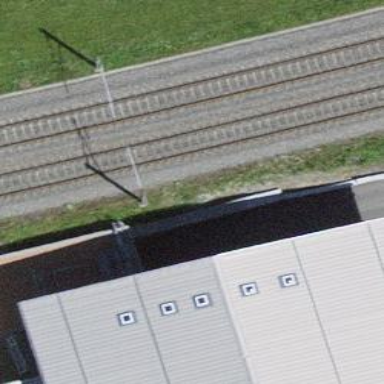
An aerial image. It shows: Single-track railway with electrified contact lines.